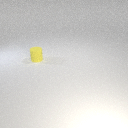
small yellow rubber cylinder